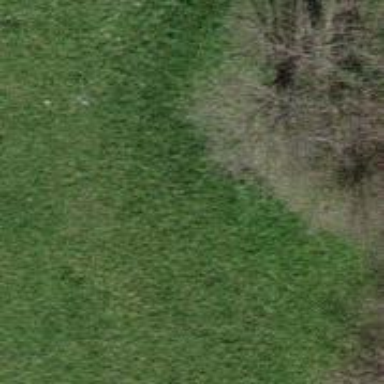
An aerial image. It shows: Path covered in grass.